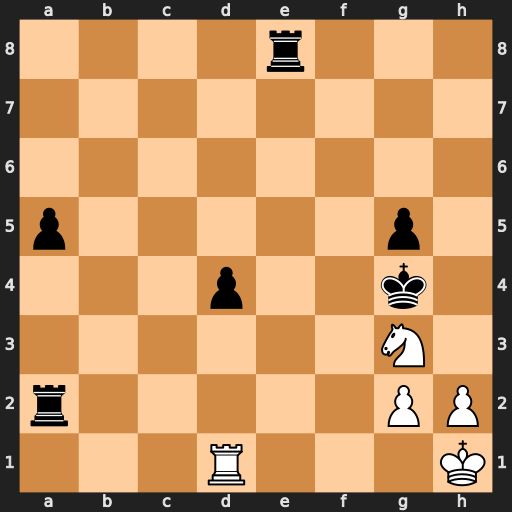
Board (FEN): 4r3/8/8/p5p1/3p2k1/6N1/r5PP/3R3K
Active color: w
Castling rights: -
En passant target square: -
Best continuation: Rxd4+ Re4 Rxe4#